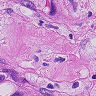
Metastatic tissue present: yes